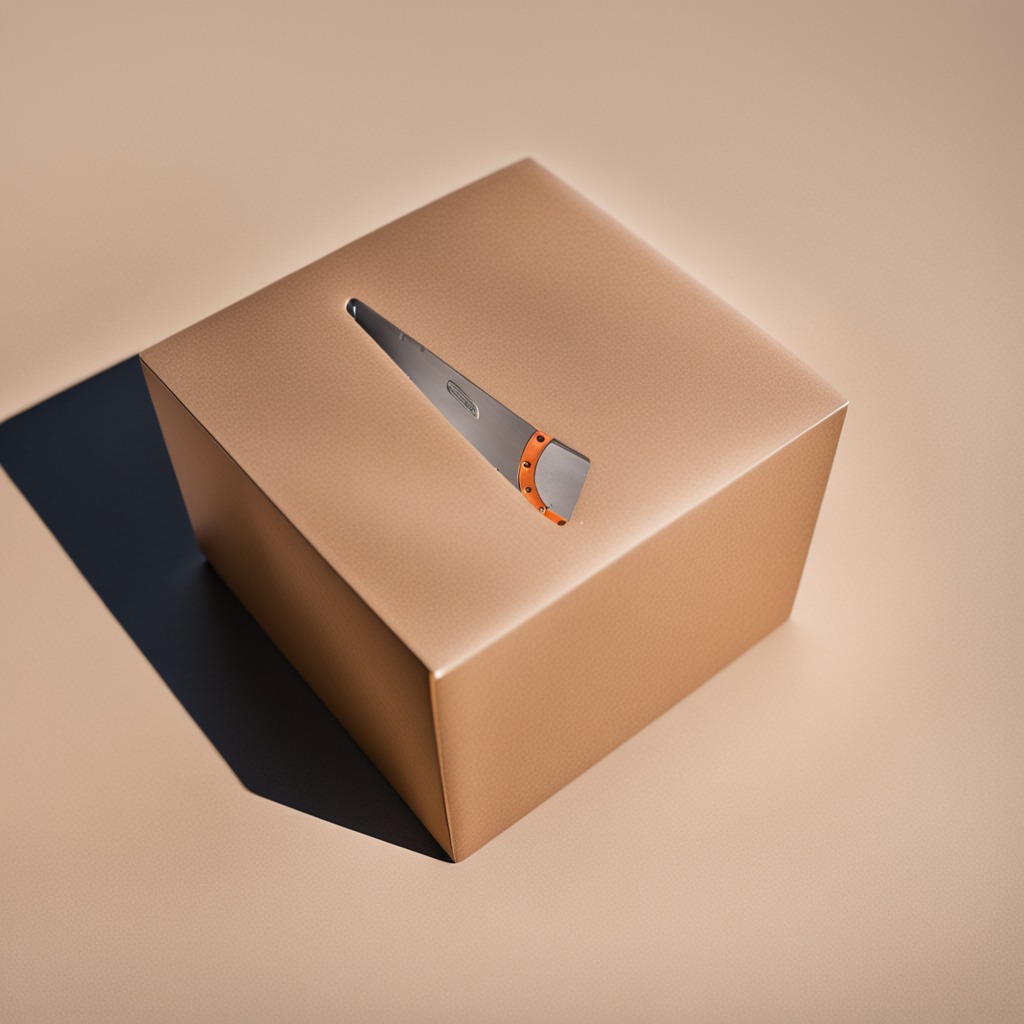
A metal saw is lying on the cardboard box surface in the outdoor workshop during daytime bright natural light soft shadows slightly creased but